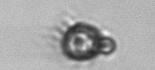
Label: Paratontonia_gracillima